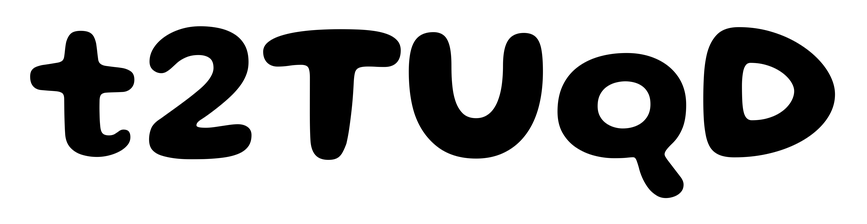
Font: Gluten_SemiBold